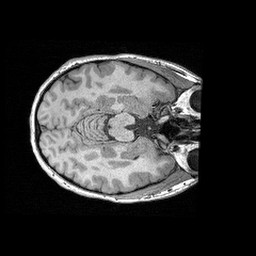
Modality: T1w
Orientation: axial
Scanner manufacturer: siemens
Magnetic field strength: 3 T
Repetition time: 2.3 s
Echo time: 0.00298 s